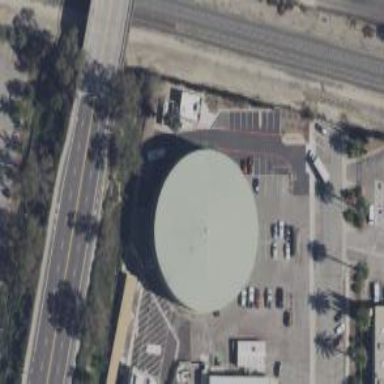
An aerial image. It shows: Building with storage tank.